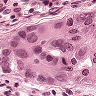
Metastatic tissue present: yes